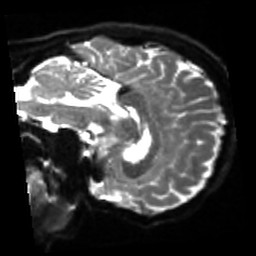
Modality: sbref
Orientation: sagittal
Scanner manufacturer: siemens
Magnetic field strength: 3 T
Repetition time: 4 s
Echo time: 0.0594 s